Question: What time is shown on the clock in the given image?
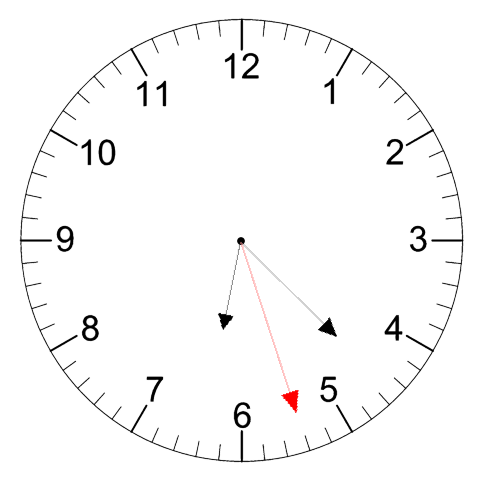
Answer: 06:22:27